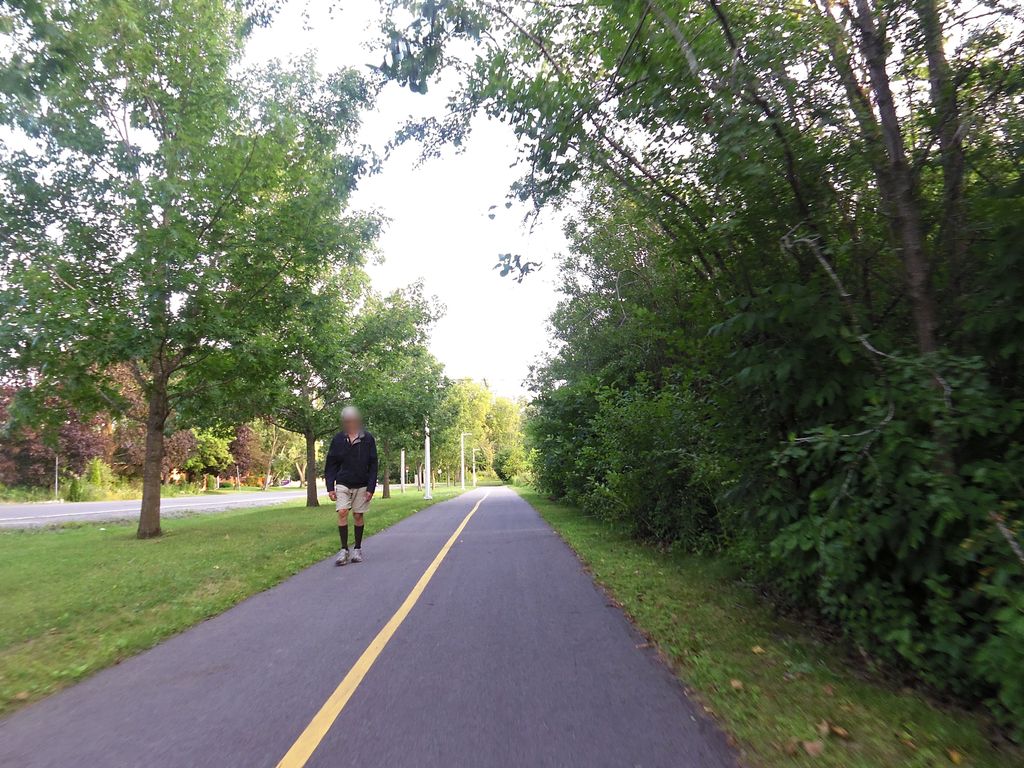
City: ottawa-gatineau